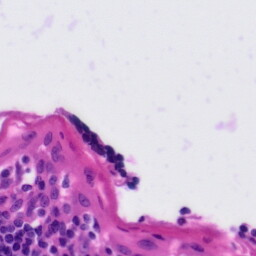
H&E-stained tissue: Tonsil